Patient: sex M, age 40
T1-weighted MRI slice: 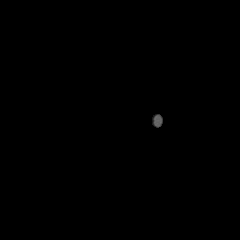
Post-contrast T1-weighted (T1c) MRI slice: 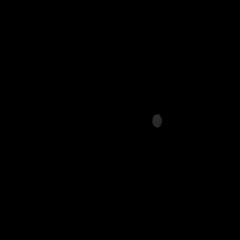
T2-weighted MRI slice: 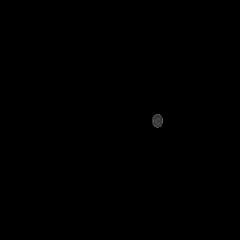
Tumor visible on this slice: no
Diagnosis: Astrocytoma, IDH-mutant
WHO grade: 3